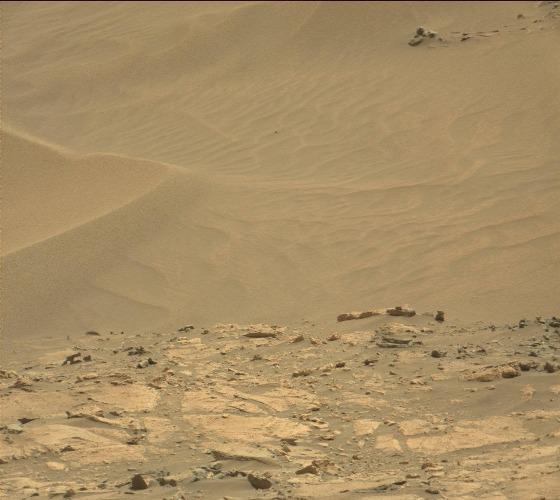
Terrain classes present: Bedrock, Gravel / Sand / Soil, Rock, Shadow